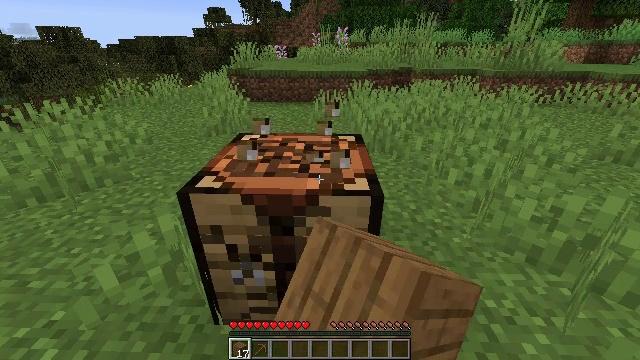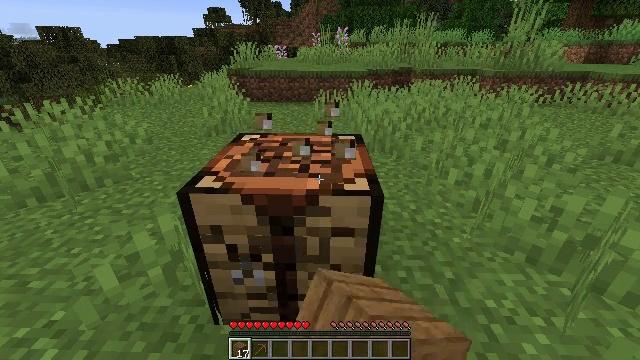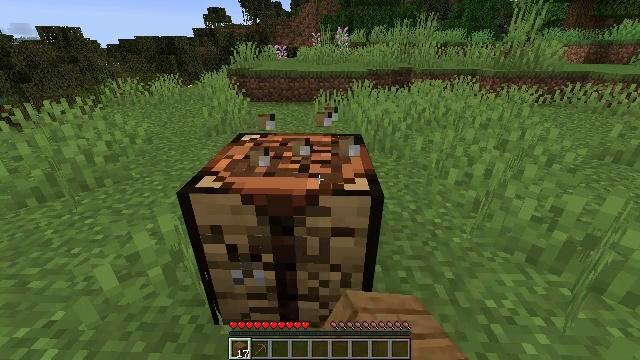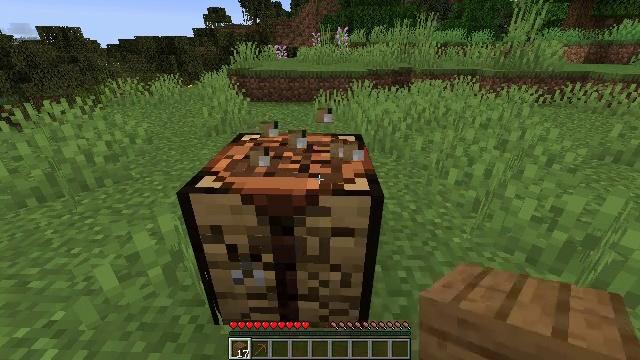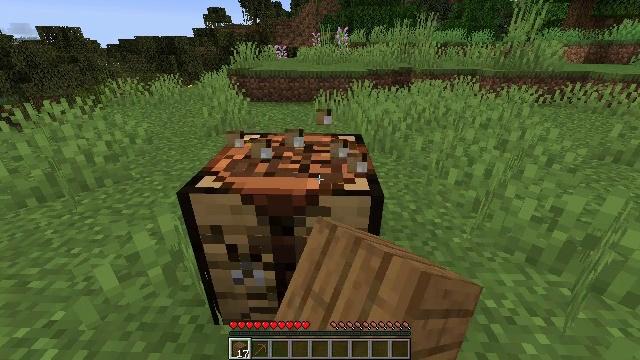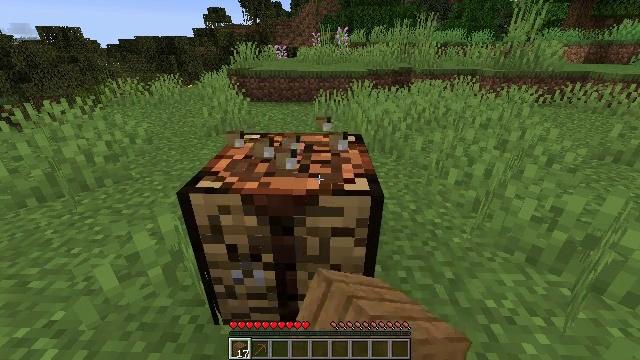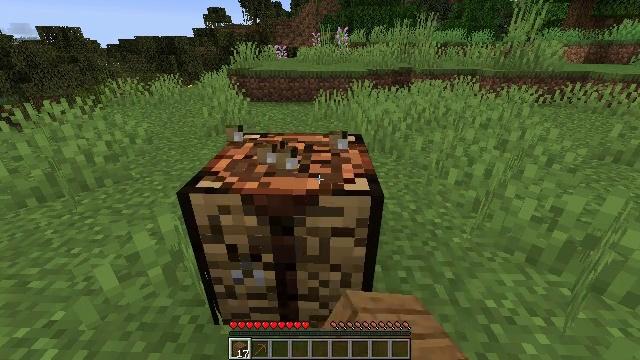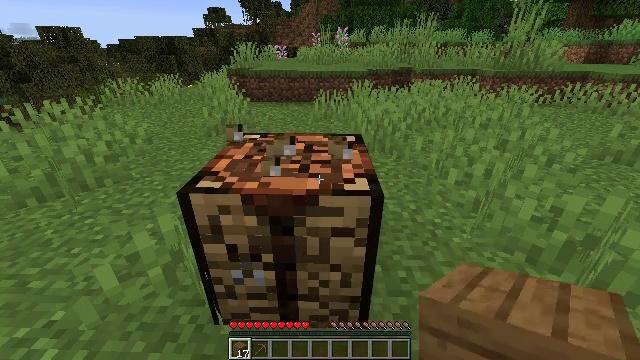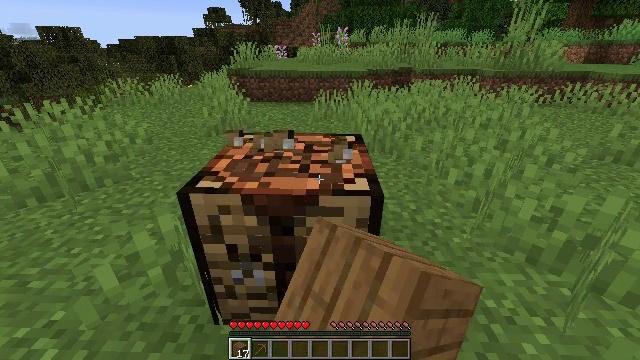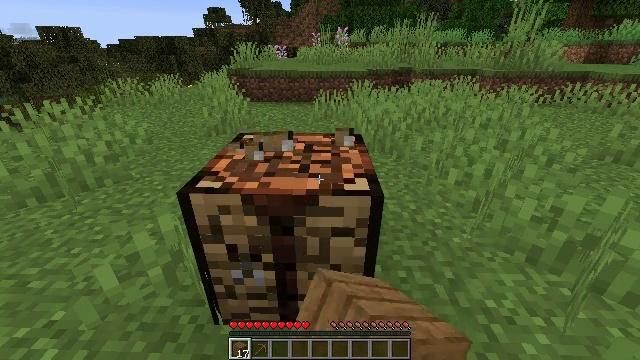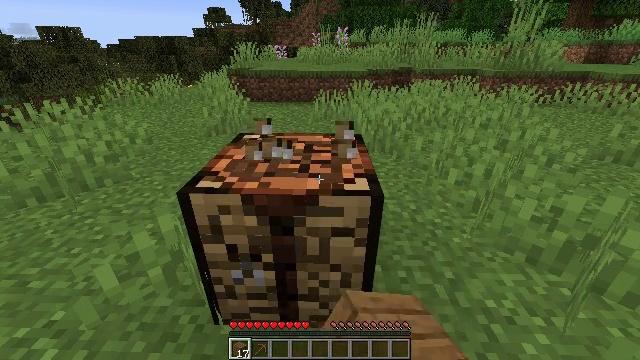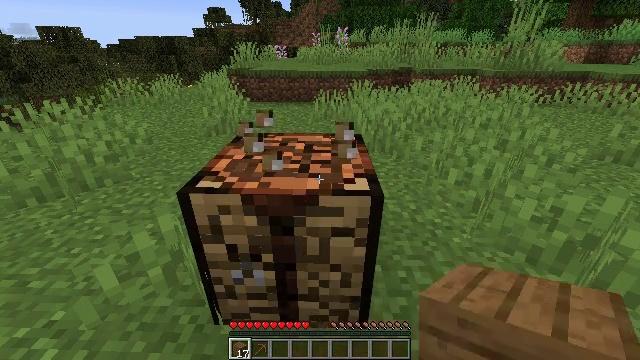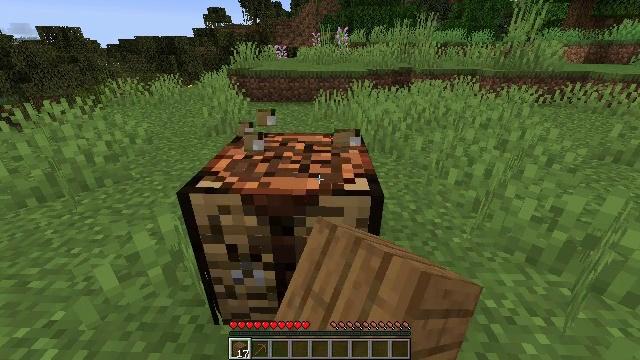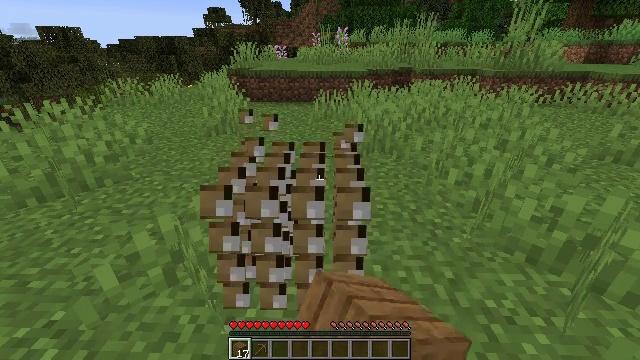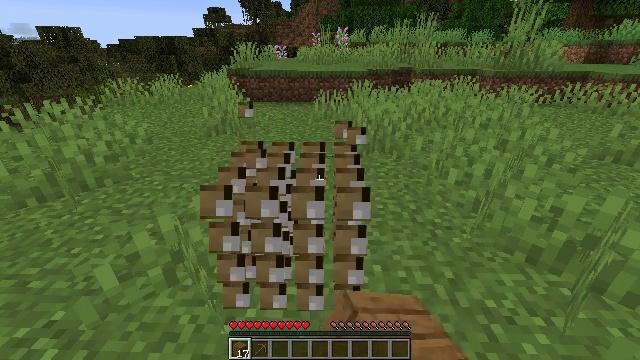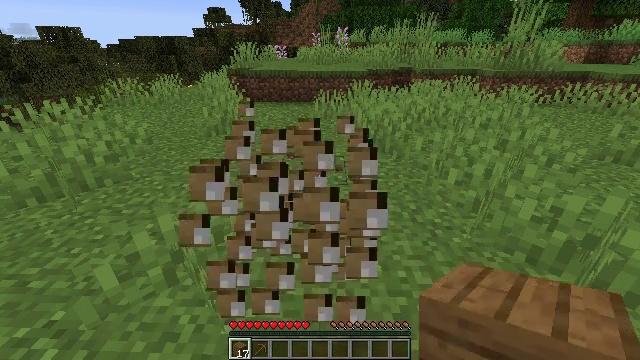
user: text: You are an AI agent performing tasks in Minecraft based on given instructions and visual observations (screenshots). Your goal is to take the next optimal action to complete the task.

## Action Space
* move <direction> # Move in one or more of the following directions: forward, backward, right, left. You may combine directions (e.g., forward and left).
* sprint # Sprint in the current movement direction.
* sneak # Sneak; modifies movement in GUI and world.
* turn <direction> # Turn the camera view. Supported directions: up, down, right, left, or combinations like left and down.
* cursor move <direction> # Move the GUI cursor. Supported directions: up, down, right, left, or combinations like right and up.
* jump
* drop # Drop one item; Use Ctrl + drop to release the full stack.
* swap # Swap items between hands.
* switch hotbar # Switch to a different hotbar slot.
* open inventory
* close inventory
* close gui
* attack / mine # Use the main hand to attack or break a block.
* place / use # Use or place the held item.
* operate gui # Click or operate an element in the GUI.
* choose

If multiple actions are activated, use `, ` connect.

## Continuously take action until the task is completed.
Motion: motion action
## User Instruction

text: Recycle the crafting table.
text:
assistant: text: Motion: attack / mine
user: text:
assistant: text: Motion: attack / mine
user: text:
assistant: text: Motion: attack / mine
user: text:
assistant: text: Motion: attack / mine
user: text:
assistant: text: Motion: attack / mine
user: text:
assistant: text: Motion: attack / mine
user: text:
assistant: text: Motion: attack / mine
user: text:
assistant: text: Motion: attack / mine
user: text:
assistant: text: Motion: attack / mine
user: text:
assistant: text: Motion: attack / mine
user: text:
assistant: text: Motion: attack / mine
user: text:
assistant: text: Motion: attack / mine
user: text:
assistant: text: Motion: attack / mine
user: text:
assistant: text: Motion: attack / mine
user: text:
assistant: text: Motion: attack / mine
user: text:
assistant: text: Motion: attack / mine
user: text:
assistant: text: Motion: attack / mine
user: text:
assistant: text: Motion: attack / mine
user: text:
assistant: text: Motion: attack / mine
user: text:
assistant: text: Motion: attack / mine
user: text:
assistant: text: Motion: attack / mine
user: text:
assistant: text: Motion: attack / mine
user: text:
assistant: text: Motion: attack / mine
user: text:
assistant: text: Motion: attack / mine
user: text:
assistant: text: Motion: attack / mine
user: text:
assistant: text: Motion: no_op
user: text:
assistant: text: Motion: no_op
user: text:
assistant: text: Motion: move forward
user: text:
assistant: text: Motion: move forward
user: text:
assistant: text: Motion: move forward